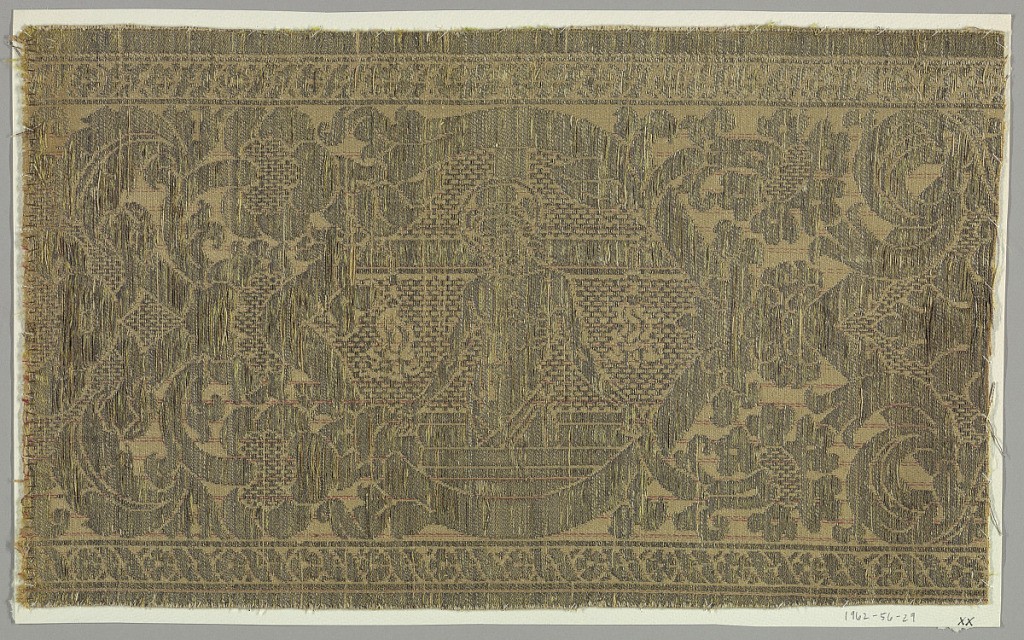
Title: Orphrey
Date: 15th–16th century
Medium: linen, silk, metallic thread Technique: woven
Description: Orphrey with a depiction of Christ rising from the tomb, in deep cream and silver.